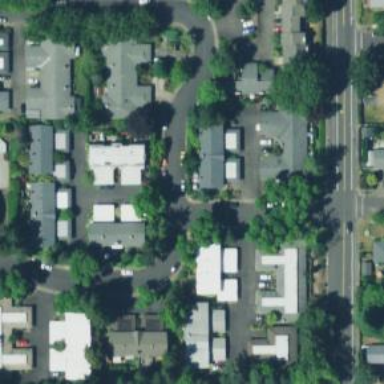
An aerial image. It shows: Living street.